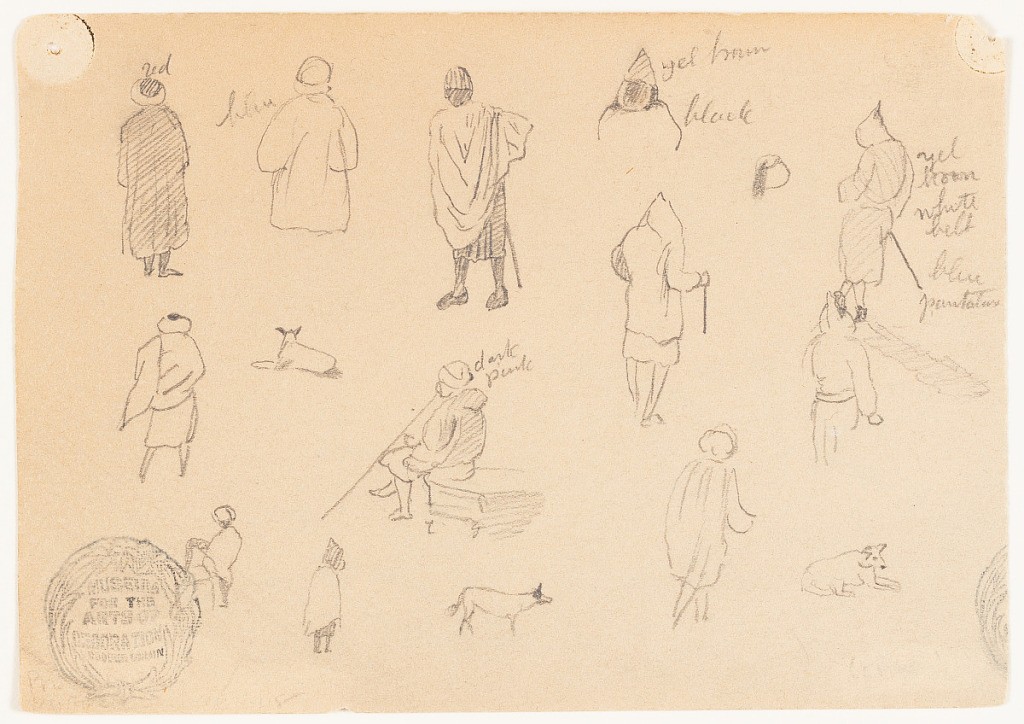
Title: Figure Sketches with Dogs, Port Said, Egypt
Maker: Frederic Edwin Church, American, 1826–1900
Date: January 6-10, 1868
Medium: Graphite on white wove paper
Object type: Drawing
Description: Figure studies showing twelve partial and complete sketches of Egyptian individuals, variously adorned in headdresses and draped garments, predominantly viewed from the rear. Three views of a seated and standing dog are also included, at lower right, lower center, and center left.

Verso: Mixed studies around Port Said, Egypt showing two figures viewed from the rear, in the upper portion of the composition, and a sketch of the Suez Canal's breakwater, made up of rectangular concrete blocks piled together, in the lower portion.